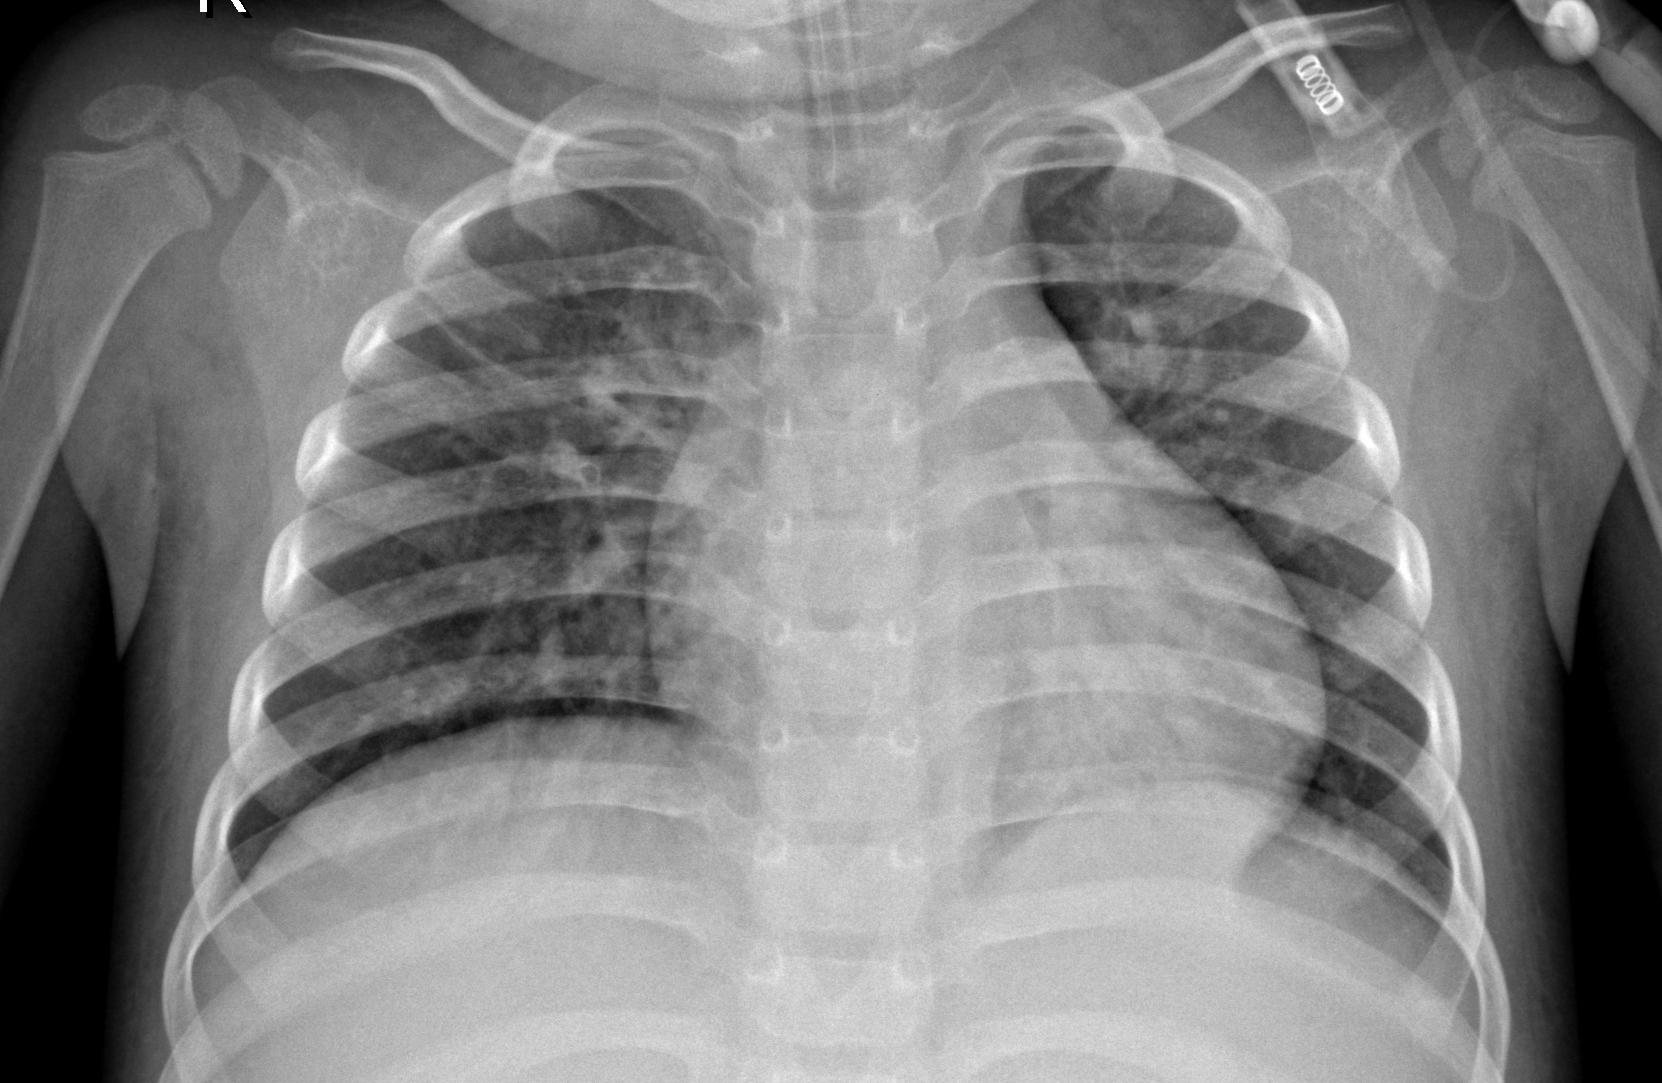
Diagnosis: PNEUMONIA